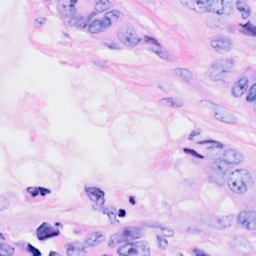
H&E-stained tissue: Breast